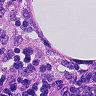
Metastatic tissue present: no